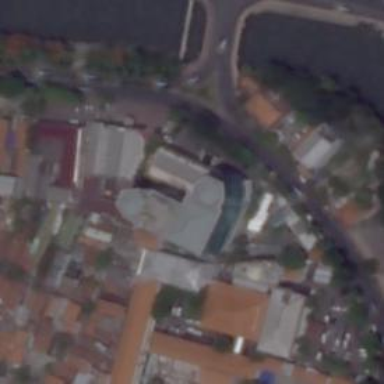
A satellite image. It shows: Government office building with concrete roof.